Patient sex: M
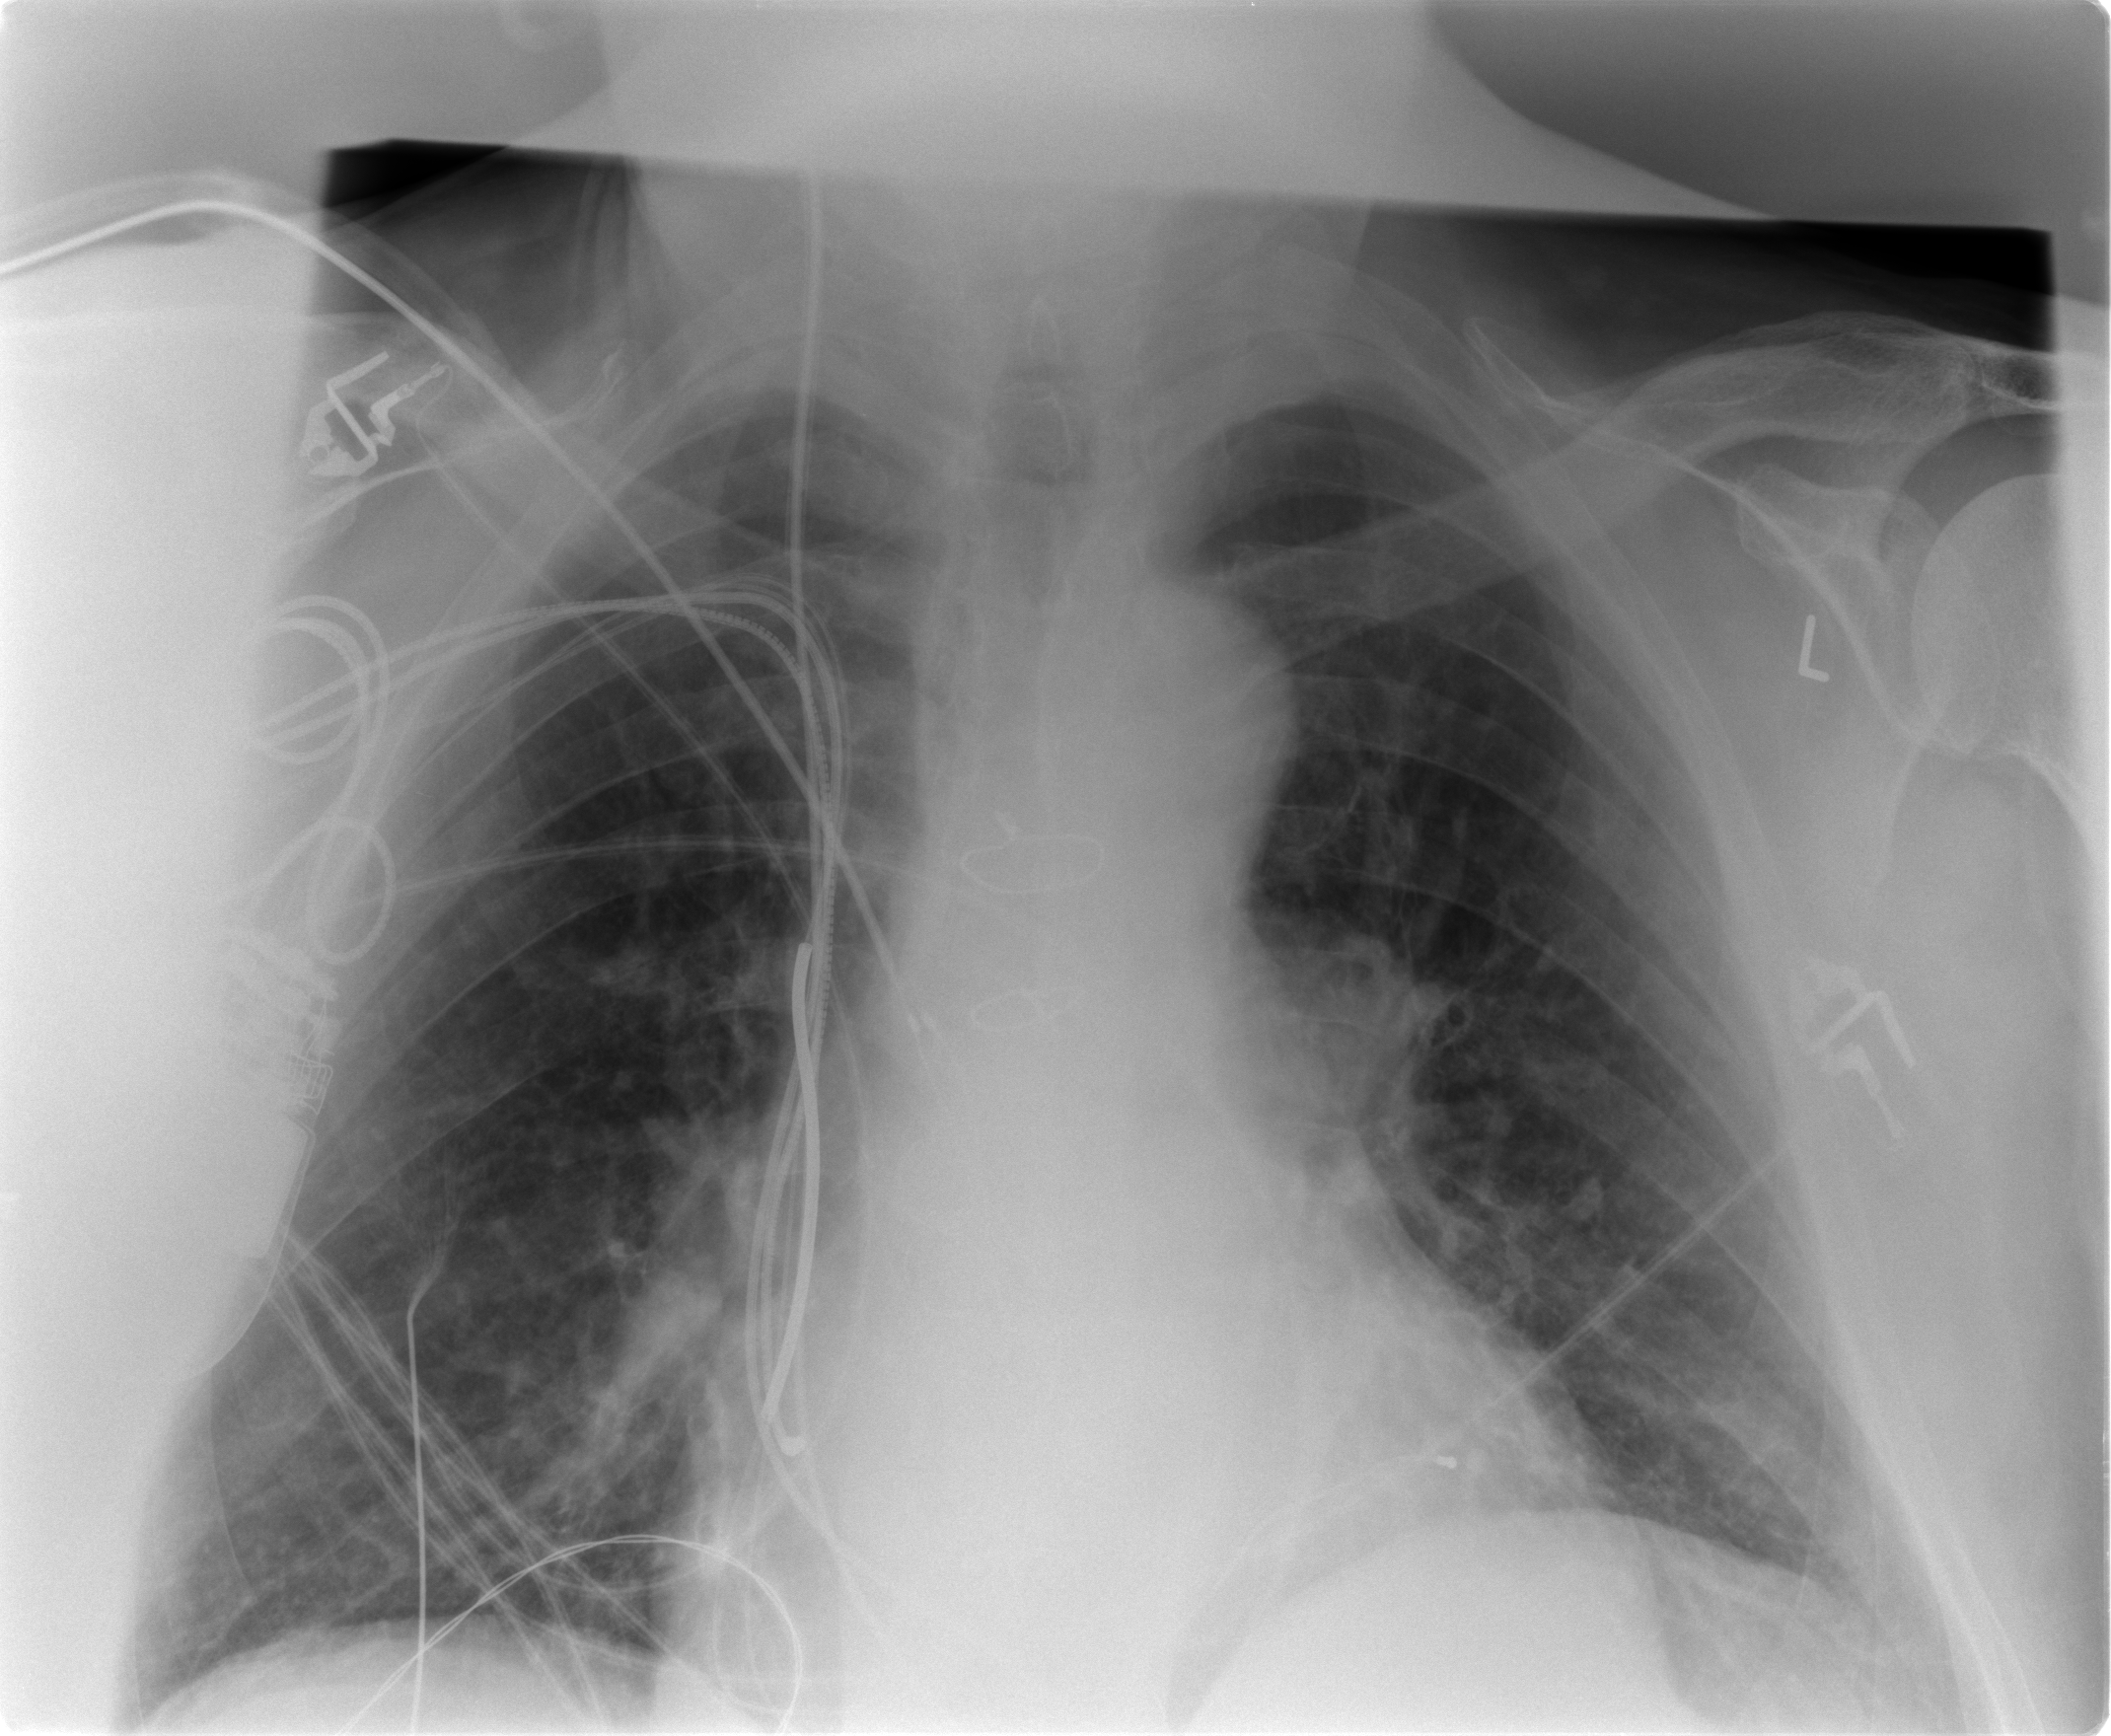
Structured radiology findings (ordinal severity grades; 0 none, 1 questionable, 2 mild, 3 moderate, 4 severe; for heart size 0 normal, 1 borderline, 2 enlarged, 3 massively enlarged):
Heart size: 1
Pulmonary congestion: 0
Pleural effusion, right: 0
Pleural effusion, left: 0
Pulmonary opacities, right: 0
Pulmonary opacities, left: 0
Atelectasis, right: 1
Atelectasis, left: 1